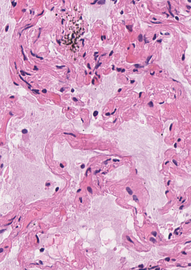
Tumor epithelial tissue: no
Tumor-associated stroma tissue: no
Normal tissue: yes